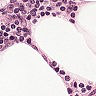
Metastatic tissue present: no